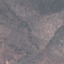
Label: HerbaceousVegetation